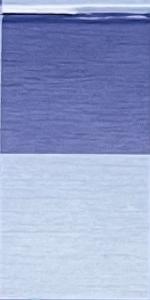
Label: Empty